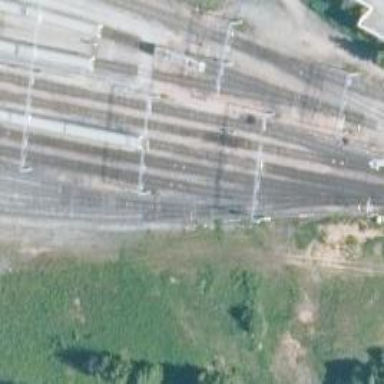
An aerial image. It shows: Wedge used for railway derailment.